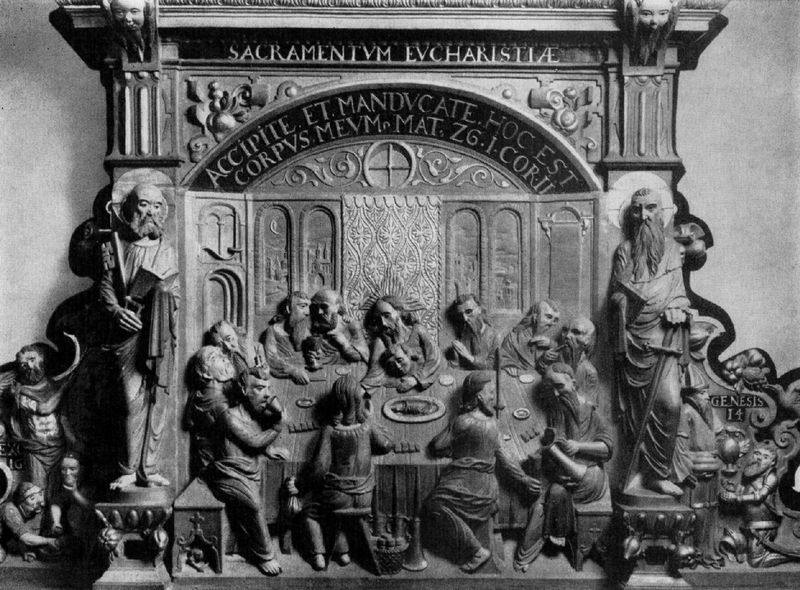
Titel: Sakramentshaus im Dom zu Erfurt
Standort: Erfurt, Dom (EU - D - Thüringen)
Schlagwörter: mann, wasser, menschen, brust, hintergrund, holz, marmor, männer, stuhl, tisch, trinken, johannes, stein, teller, tischtuch, engel, relief, schrift, schlafen, bank, hocker, figuren, essen, tafel, wein, inschrift, brot, plastik, foto, buch, barfuß, schwarzweiß, schwert, text, mahl, altar, christus, jesus, heilige, abendmahl, anlehnen, jünger, petrus, genesis, zwölf, schnitzwerk, latein, retabel, schnitzaltar, apostel, judas, evangelisten, letztes abendmahl, jakobus, bildschnitzerei, eucharistie, tilmann riemenschneider, verrat, evagelist, chorgestühlt, letztes, tillmann riemenschneider, rahzmung, reliefabendmahl, relieflatein